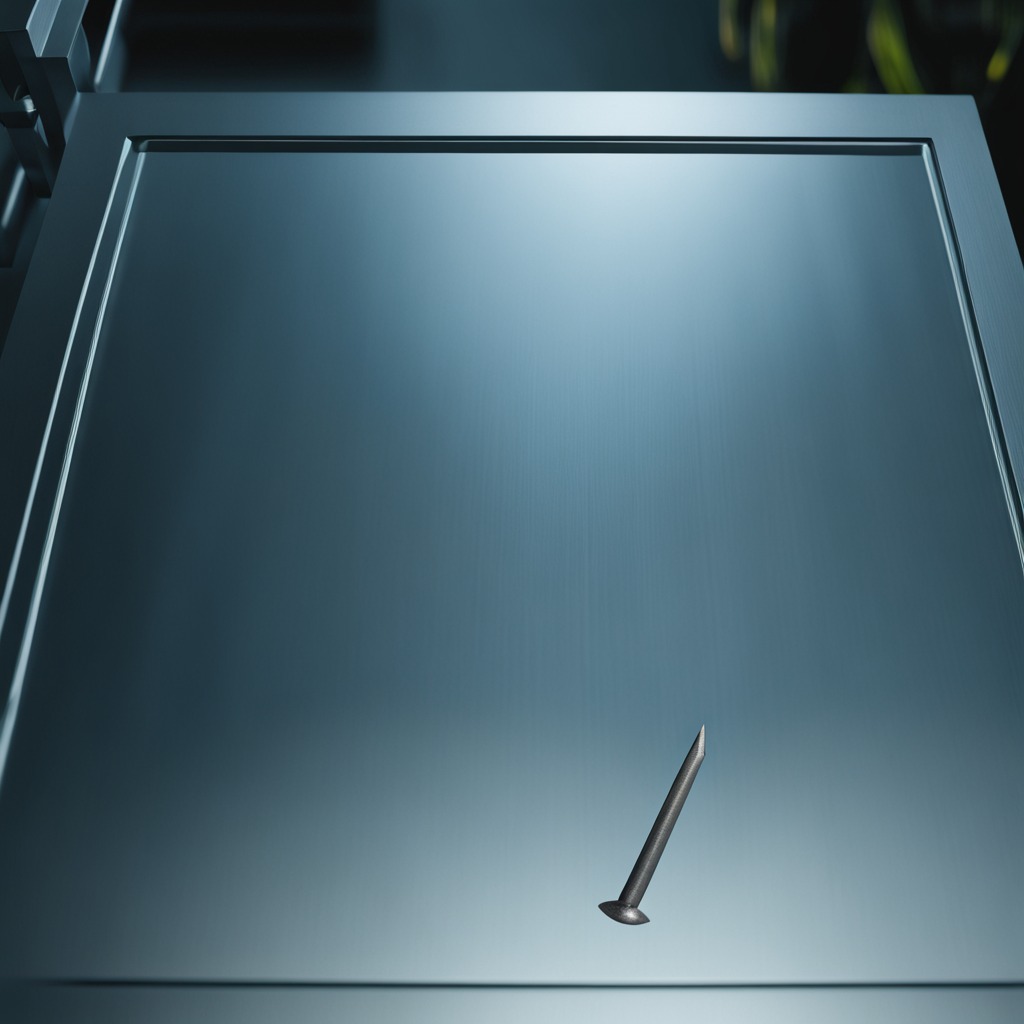
A nail is lying on the metal table in a machine shop under fluorescent lights.